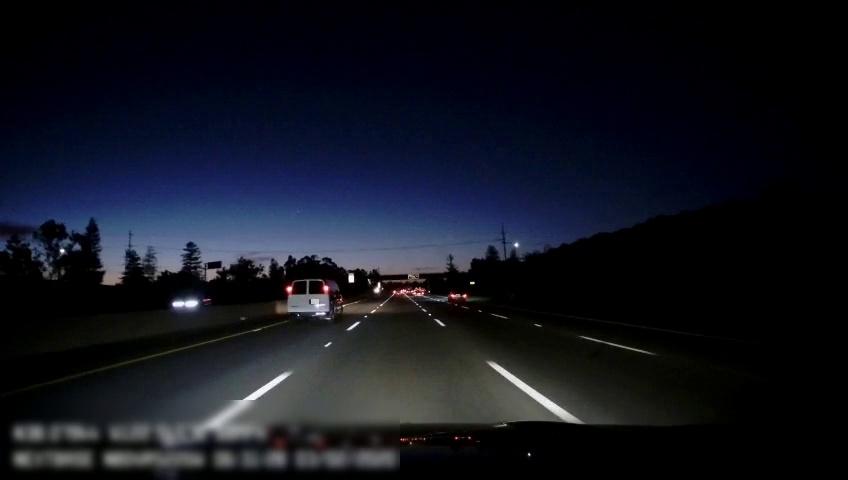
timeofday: Night
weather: Other
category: Drivable Space
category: Vehicles | Car
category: Vehicles | Van
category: Vehicles | Car
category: Lanes | Alternate Lane
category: Lanes | Alternate Lane
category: Lanes | Alternate Lane
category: Lanes | Alternate Lane
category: Lanes | Alternate Lane
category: Traffic | Signs